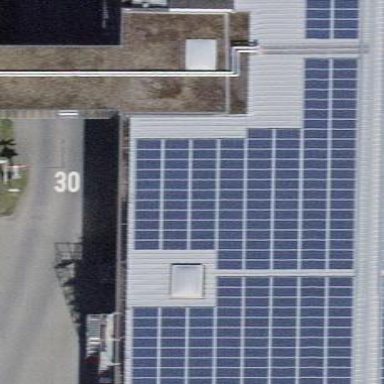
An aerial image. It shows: Solar power generator using photovoltaic method with solar photovoltaic panel types.